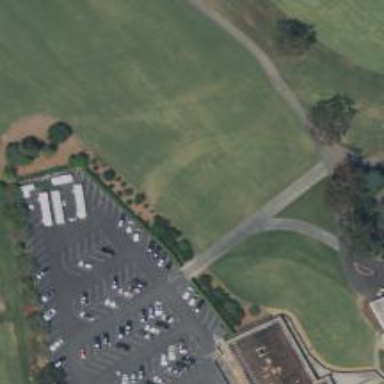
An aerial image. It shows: Golf cartpath that is also road path.